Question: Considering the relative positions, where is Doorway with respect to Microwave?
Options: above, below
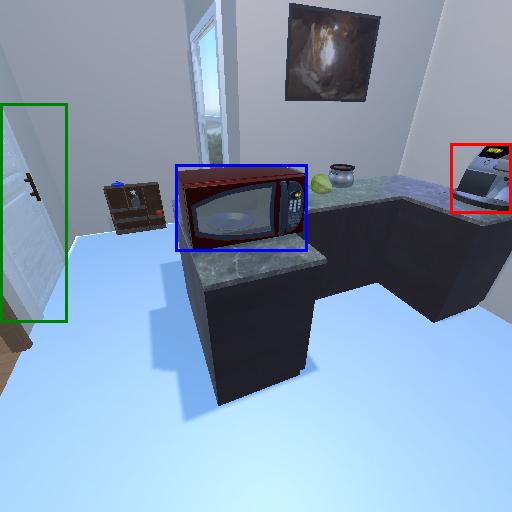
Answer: above